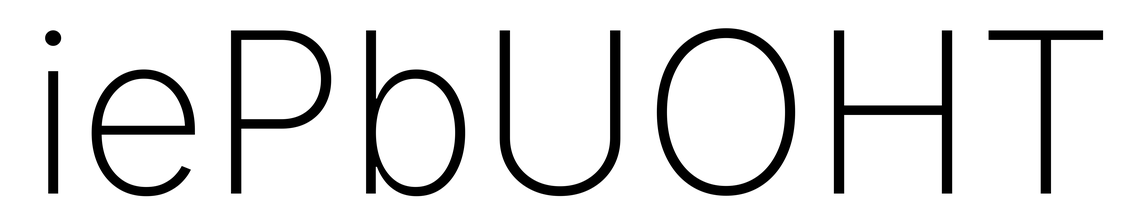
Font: Inter_ExtraLight